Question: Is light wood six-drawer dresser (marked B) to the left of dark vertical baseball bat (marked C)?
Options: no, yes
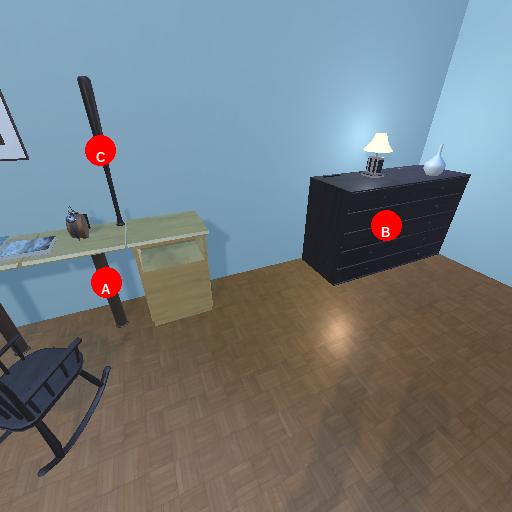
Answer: no